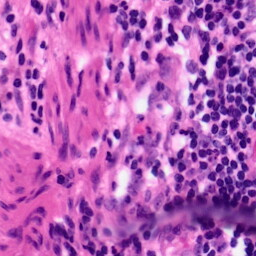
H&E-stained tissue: Pancreatic